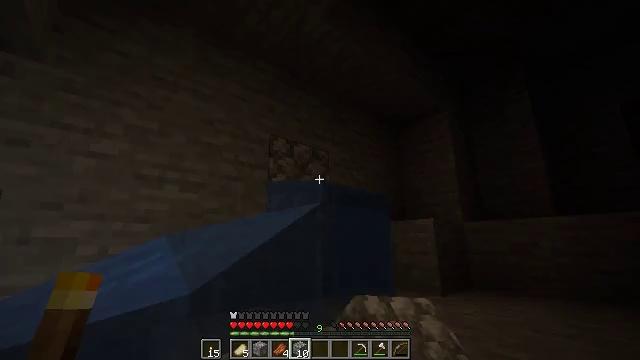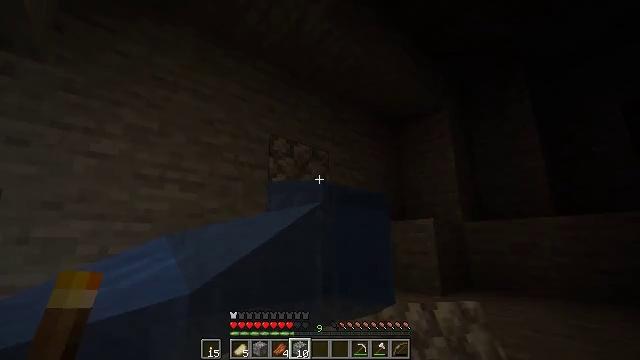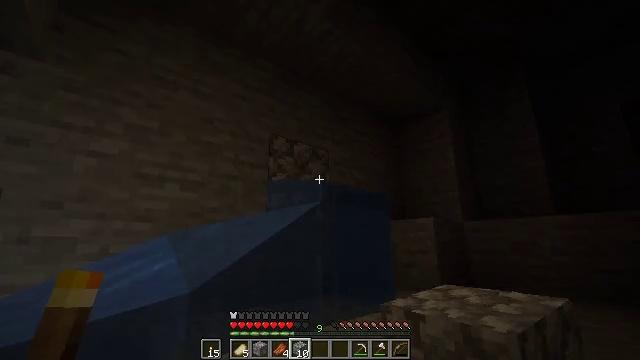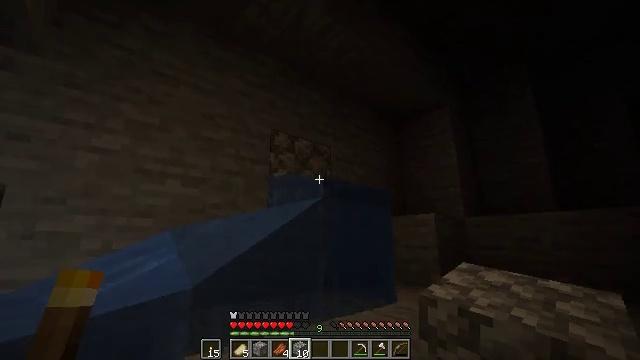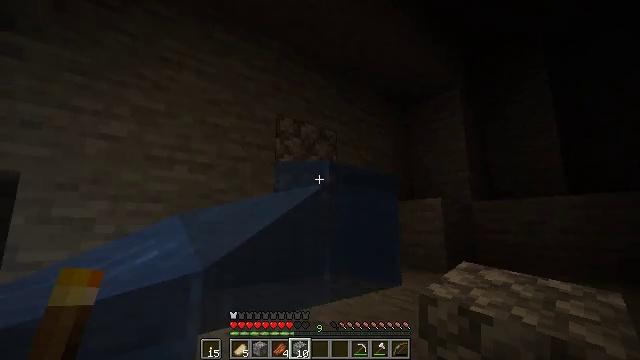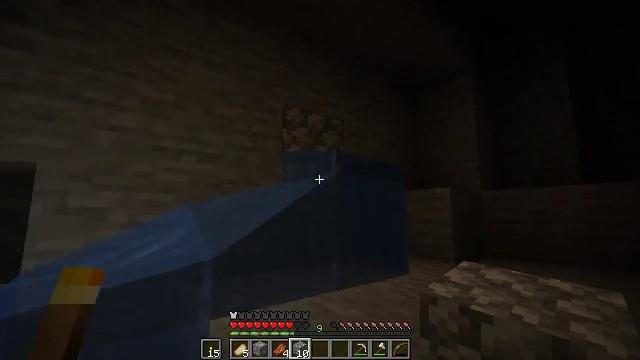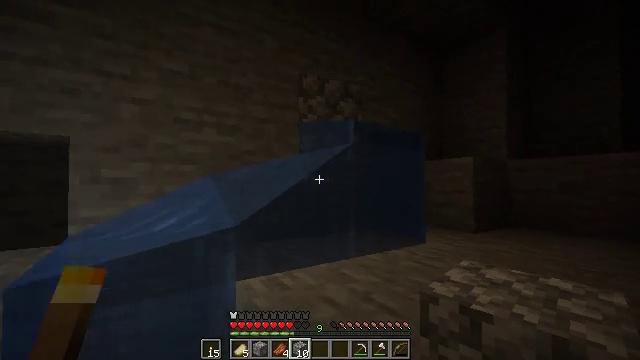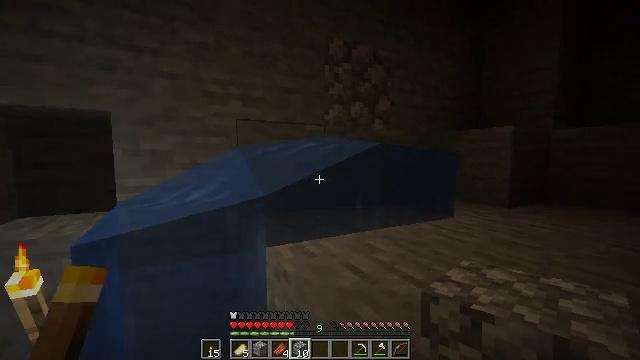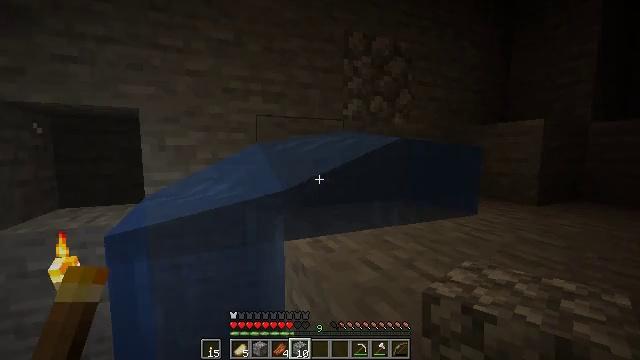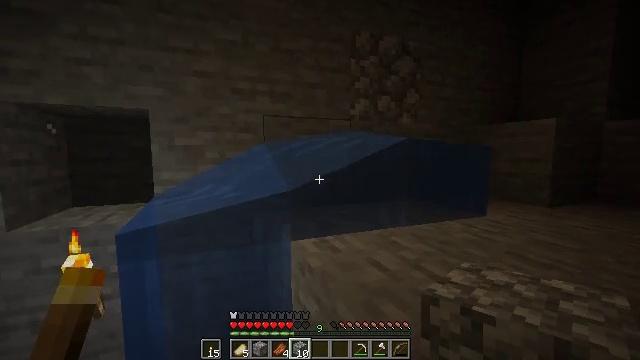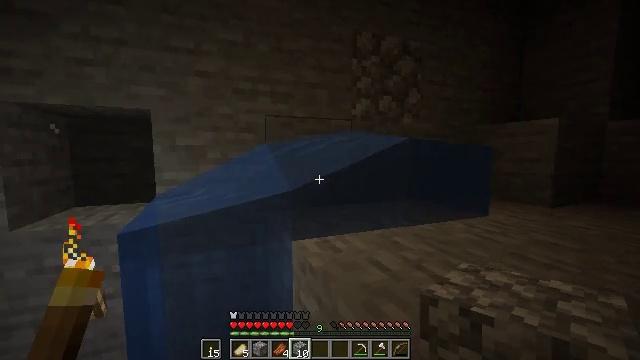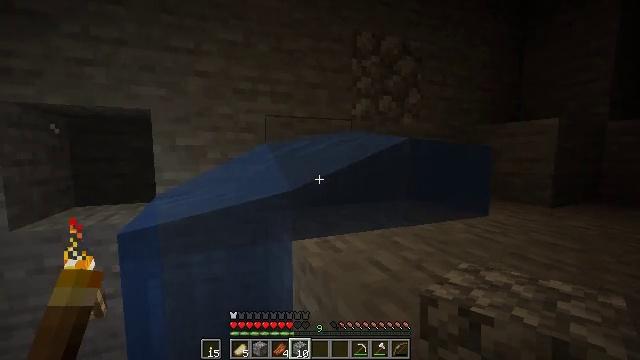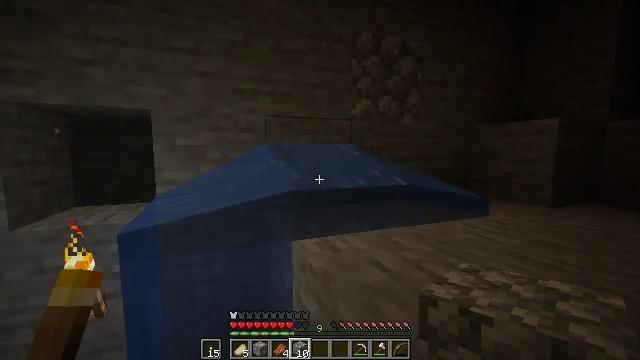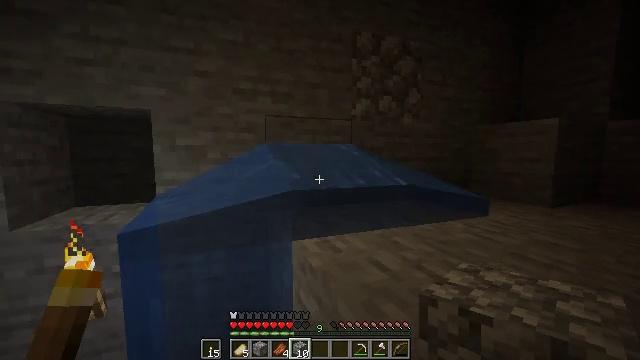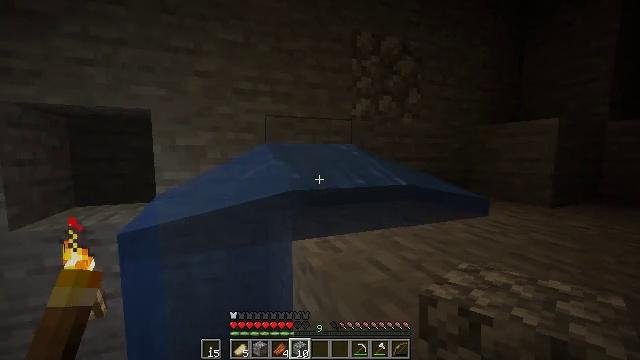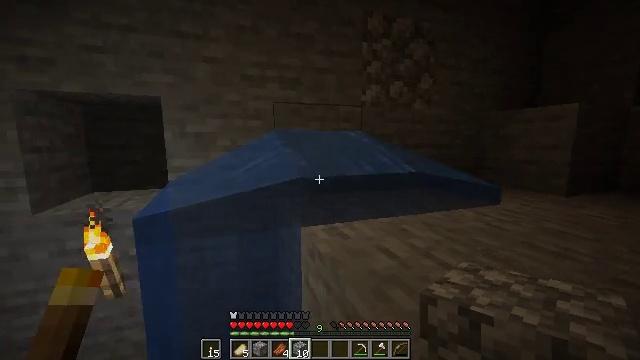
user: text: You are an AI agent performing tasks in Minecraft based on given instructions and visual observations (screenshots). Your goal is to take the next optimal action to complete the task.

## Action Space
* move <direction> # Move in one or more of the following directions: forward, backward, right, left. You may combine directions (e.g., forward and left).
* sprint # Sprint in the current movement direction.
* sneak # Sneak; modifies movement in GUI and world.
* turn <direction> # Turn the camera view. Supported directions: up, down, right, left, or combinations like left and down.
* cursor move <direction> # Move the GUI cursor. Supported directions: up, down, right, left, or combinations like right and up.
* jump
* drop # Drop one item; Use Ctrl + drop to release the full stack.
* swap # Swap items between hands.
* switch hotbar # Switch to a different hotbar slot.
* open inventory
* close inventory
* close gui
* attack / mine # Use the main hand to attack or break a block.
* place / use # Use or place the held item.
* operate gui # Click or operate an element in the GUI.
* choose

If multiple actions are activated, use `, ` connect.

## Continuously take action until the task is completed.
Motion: motion action
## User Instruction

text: Drop rotten flesh.
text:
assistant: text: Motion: no_op
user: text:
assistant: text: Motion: no_op
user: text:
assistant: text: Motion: no_op
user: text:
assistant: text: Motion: turn left and down
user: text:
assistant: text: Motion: turn left and down
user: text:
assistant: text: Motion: turn left and down
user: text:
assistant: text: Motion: turn left and down
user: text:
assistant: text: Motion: turn left and down
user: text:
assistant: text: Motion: turn left
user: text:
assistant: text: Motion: no_op
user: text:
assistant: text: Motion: no_op
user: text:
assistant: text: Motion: no_op
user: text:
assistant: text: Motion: no_op
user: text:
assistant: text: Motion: no_op
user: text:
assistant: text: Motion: turn left and down
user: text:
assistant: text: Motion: turn left and down
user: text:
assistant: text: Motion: turn left and down
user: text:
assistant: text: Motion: turn left and down
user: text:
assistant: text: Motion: no_op
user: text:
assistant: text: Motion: no_op
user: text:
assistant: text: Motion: no_op
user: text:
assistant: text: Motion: no_op
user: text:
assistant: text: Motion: move forward and move left, turn left and down
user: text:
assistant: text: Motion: move forward and move left, turn left and down
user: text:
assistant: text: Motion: move forward and move left, turn left and down
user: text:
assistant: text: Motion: move forward and move left, turn left and down
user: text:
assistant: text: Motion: move forward and move left, turn down
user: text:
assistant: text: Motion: move forward and move left
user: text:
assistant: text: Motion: move forward and move left
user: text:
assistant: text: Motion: move forward and move left